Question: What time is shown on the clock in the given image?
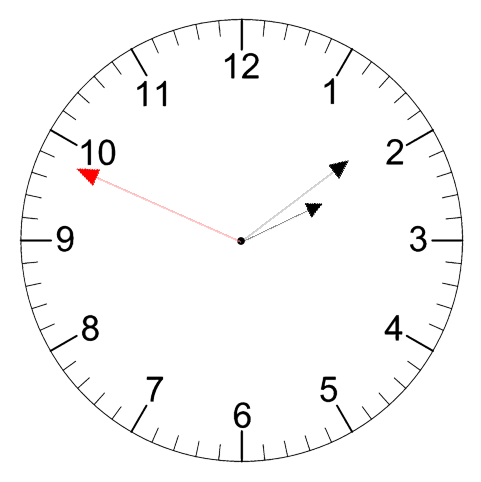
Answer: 02:08:49